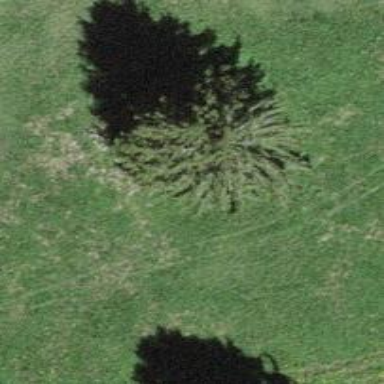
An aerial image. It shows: Beautiful tree in nature.